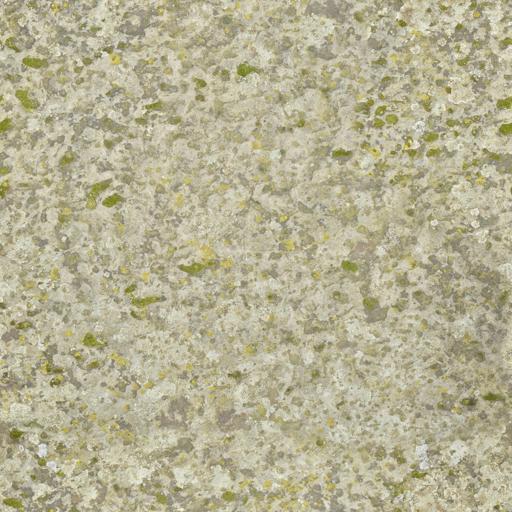
Tags: beige detailed moss mossy rock smooth